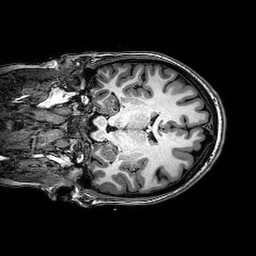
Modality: T1w
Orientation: coronal
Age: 20
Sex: female
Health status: healthy
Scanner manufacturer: philips
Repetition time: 0.008303 s
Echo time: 0.00381 s